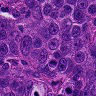
Metastatic tissue present: yes